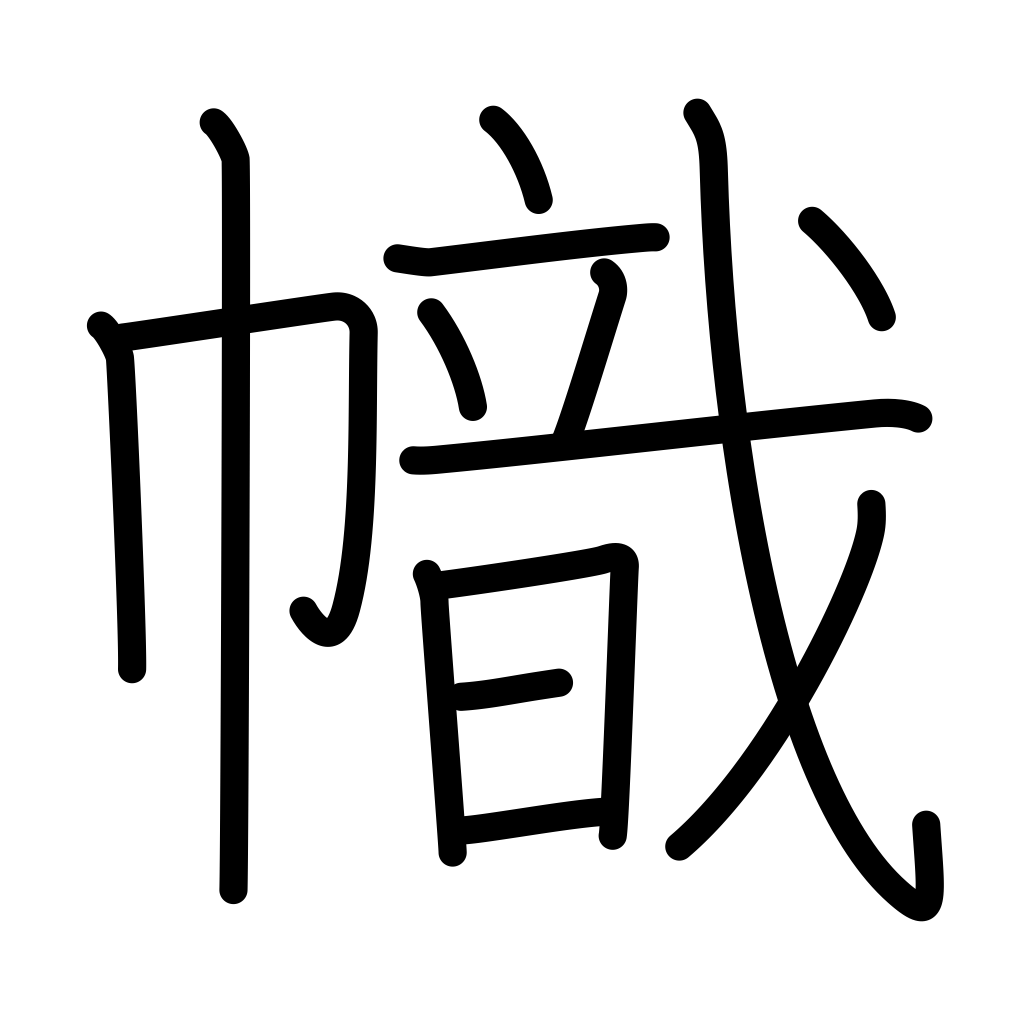
Meaning: flag, banner, streamer